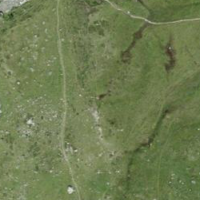
EUNIS habitat code: 23
Species observed at this site:
Turdus torquatus
Pyrrhocorax graculus